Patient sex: M
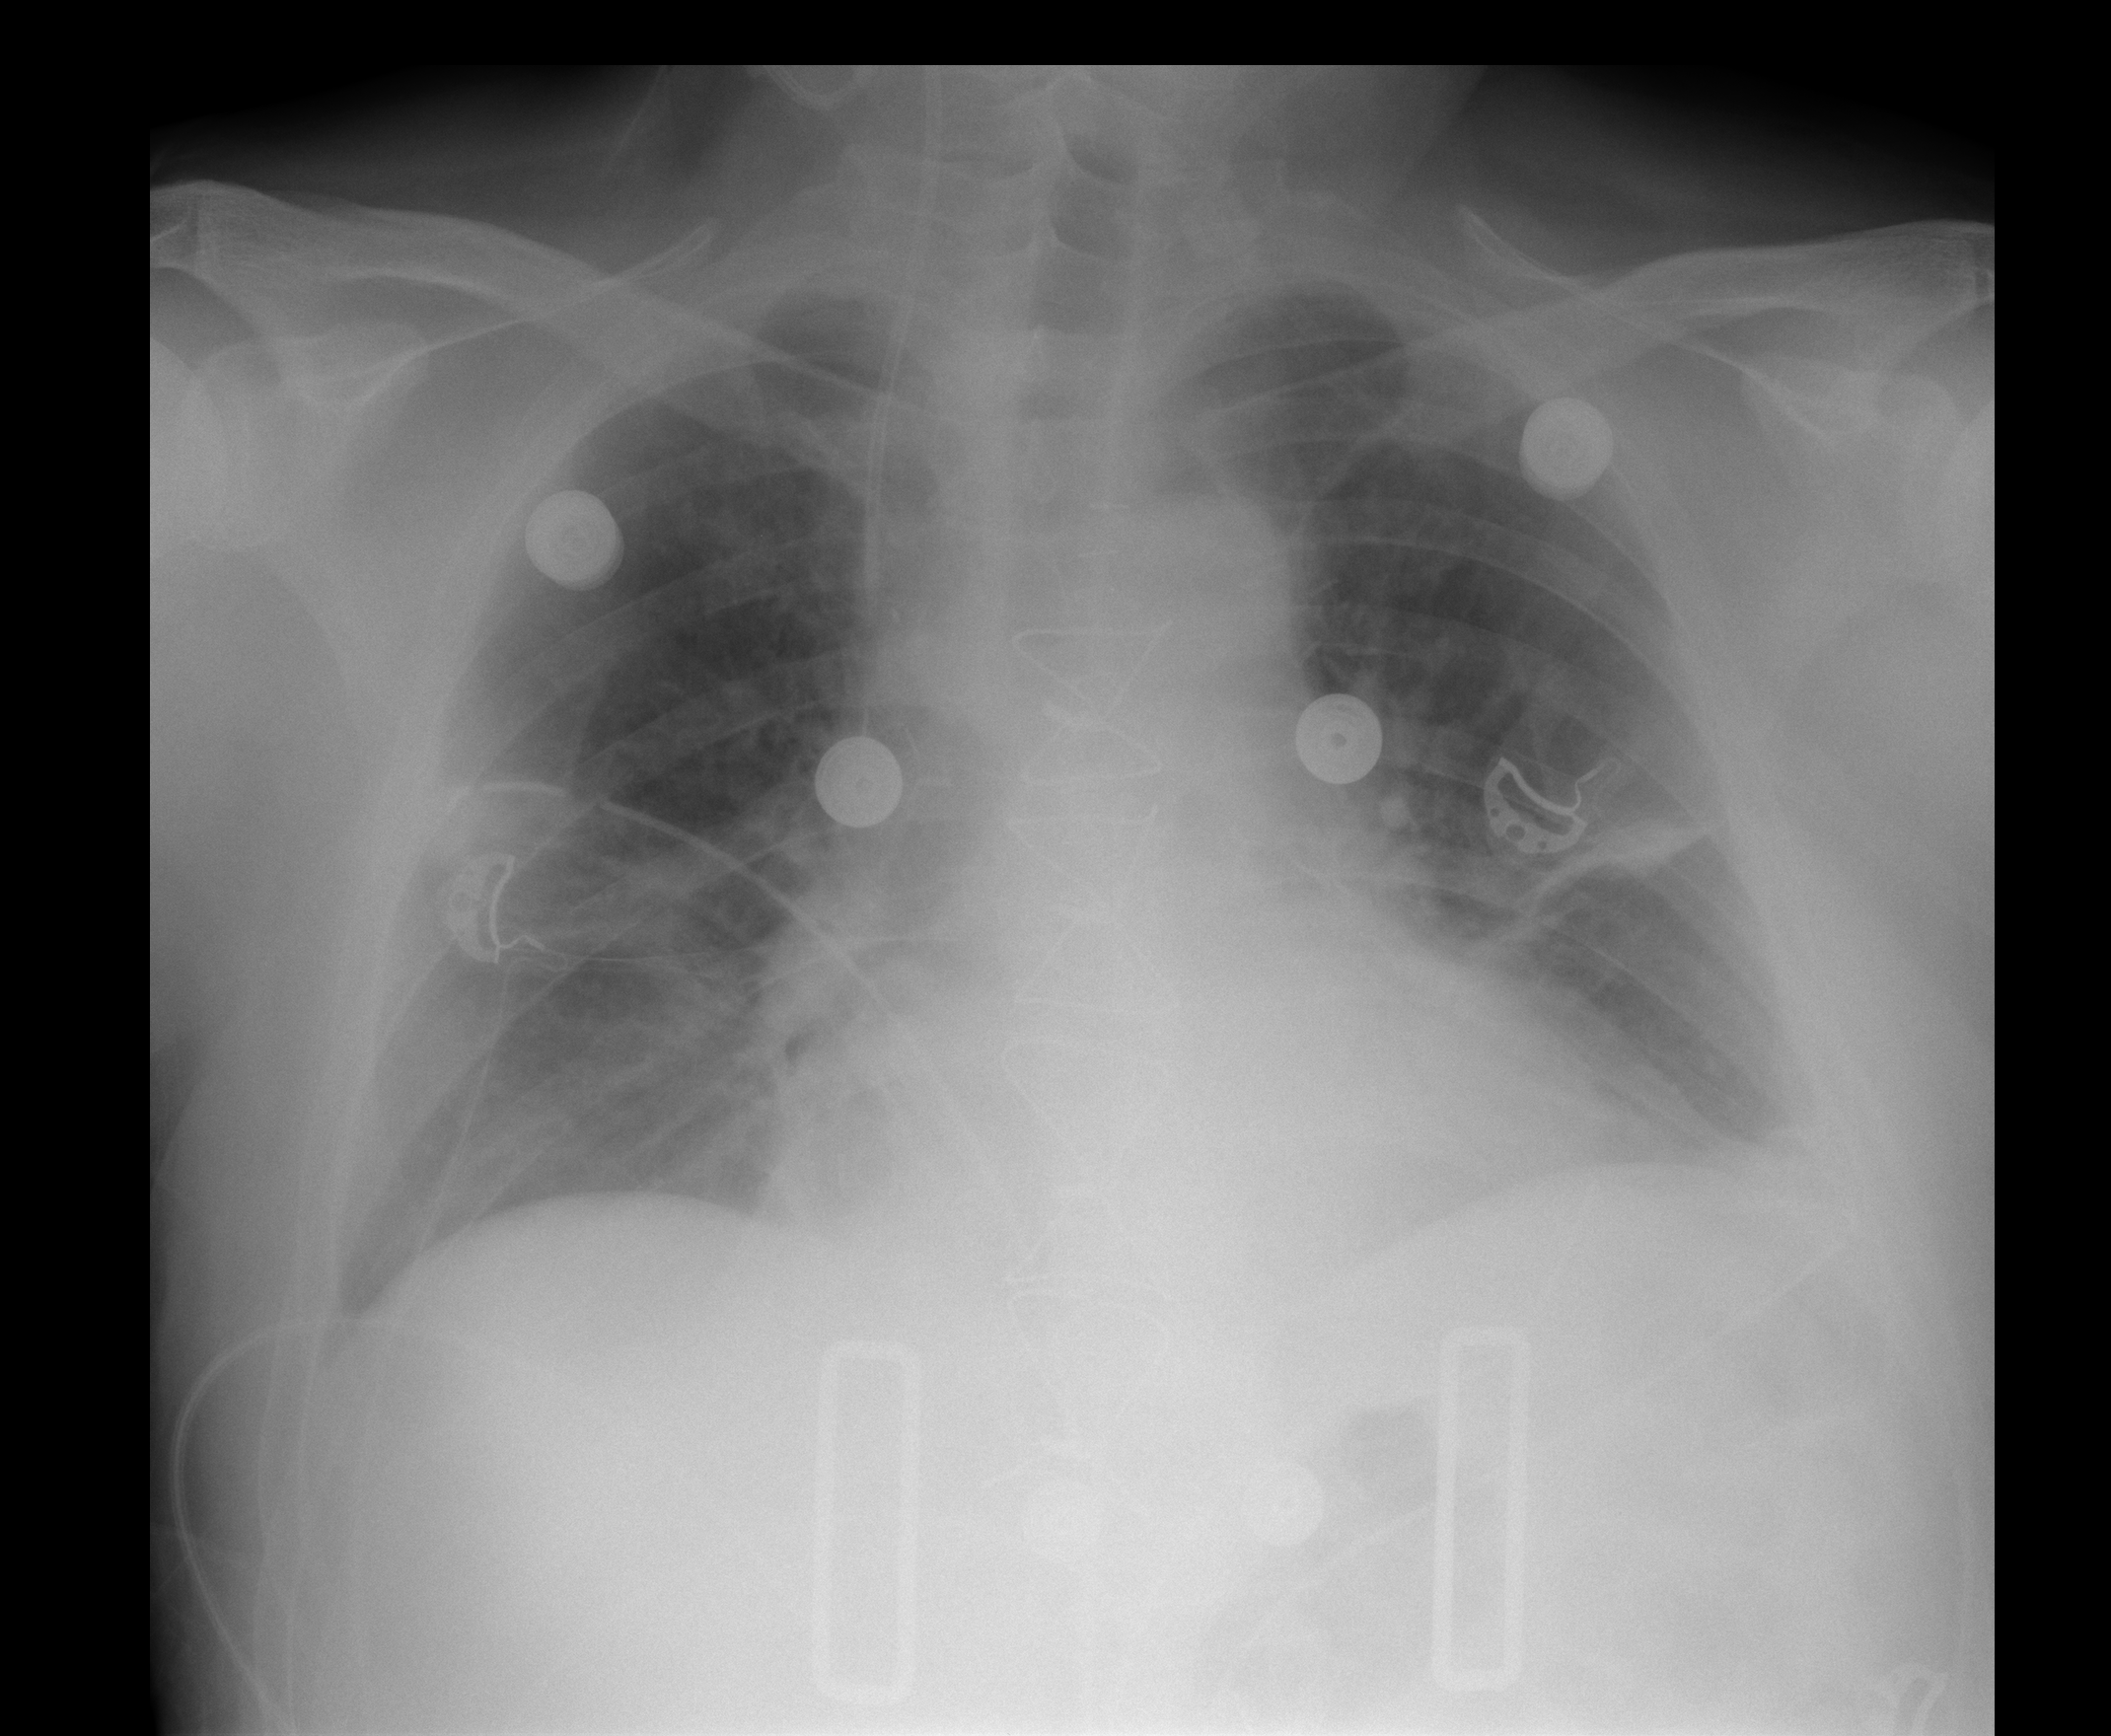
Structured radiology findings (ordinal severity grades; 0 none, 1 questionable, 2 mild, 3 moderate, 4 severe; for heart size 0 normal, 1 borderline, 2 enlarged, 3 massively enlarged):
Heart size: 1
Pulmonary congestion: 2
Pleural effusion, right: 0
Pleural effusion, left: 1
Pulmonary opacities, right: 0
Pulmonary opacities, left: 0
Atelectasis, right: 0
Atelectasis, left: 2